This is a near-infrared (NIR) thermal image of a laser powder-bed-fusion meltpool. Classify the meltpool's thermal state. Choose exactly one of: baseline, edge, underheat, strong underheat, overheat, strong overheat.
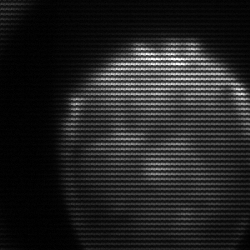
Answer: edge